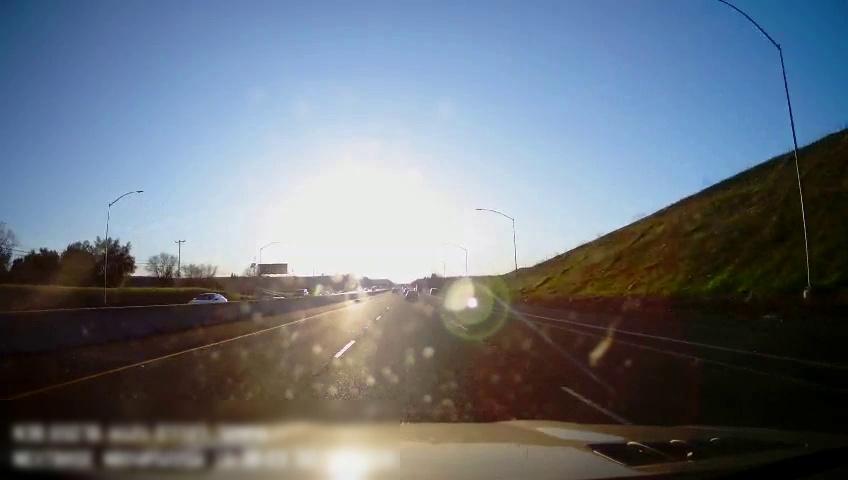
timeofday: Day
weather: Sunny
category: Drivable Space
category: Drivable Space
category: Vehicles | Car
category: Vehicles | Car
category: Vehicles | Truck
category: Lanes | Current Lane
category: Lanes | Current Lane
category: Lanes | Alternate Lane
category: Lanes | Alternate Lane
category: Lanes | Alternate Lane